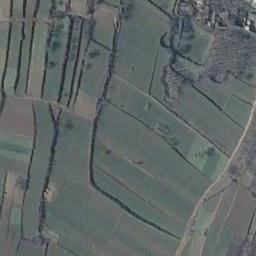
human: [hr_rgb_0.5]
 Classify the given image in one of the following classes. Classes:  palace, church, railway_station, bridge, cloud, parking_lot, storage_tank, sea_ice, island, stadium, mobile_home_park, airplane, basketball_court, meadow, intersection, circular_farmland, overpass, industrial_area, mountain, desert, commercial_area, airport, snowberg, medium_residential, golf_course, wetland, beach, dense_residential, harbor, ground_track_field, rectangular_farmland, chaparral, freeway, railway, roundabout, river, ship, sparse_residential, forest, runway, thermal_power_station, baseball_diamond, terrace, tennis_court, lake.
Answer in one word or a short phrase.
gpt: terrace